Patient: sex M, age 57
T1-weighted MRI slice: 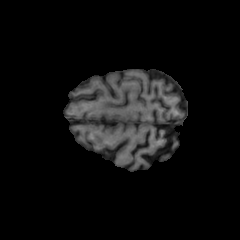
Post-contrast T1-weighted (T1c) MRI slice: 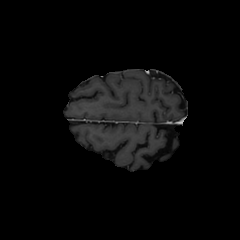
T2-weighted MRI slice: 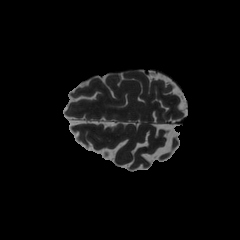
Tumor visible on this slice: no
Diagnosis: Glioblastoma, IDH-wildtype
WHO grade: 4